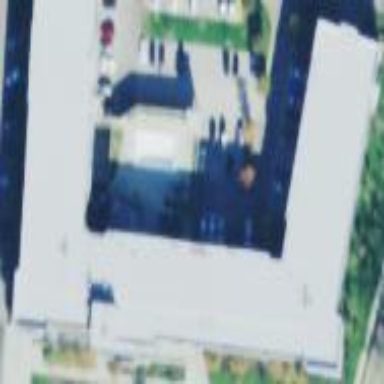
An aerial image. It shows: Paved parking area for apartments.